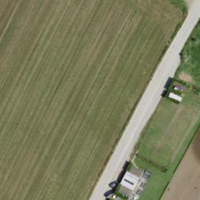
EUNIS habitat code: 52
Species observed at this site:
Corvus corone
Oenanthe oenanthe
Emberiza citrinella
Dendrocopos major
Limosa limosa
Buteo buteo
Sylvia atricapilla
Capreolus capreolus
Larus michahellis
Alauda arvensis
Ardea alba
Erithacus rubecula
Tringa glareola
Pica pica
Saxicola rubicola
Falco tinnunculus
Picus viridis
Tringa ochropus
Emberiza calandra
Lepus europaeus
Anas platyrhynchos
Sturnus vulgaris
Linaria cannabina
Accipiter gentilis
Corvus frugilegus
Phasianus colchicus
Passer domesticus
Lanius collurio
Turdus merula
Saxicola rubetra
Parus major
Hirundo rustica
Milvus migrans
Motacilla alba